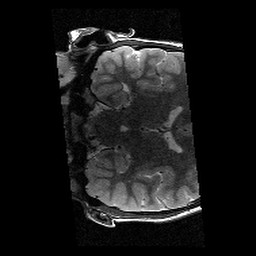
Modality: T2w
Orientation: coronal
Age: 12
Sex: male
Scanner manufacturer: siemens
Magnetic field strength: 3 T
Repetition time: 9.23 s
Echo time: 0.067 s